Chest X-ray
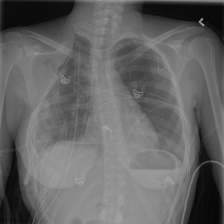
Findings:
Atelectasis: negative
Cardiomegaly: negative
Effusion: negative
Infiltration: negative
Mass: negative
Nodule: negative
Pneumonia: negative
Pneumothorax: positive
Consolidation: negative
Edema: negative
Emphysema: positive
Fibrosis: negative
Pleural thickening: negative
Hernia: negative